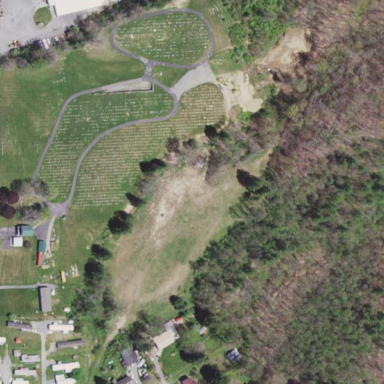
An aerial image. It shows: Grave yard.